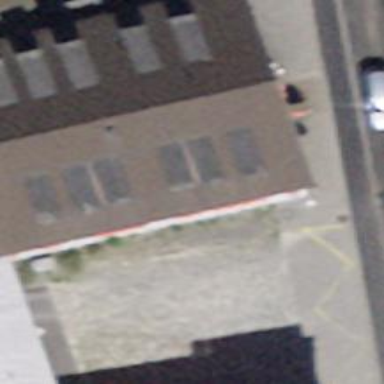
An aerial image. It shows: Restaurant.